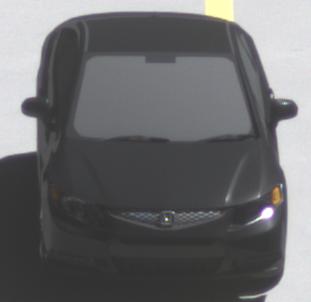
Make: Honda
Model: Civic Limousine 1.8
Detailed model: Civic (IX) Limousine
Model produced from: 2014/05
Model produced until: 2017/06
Doors: 4
Color: black
Road condition: dry road
Daytime: midday
Contrast: high contrast